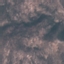
Land use / land cover class: HerbaceousVegetation